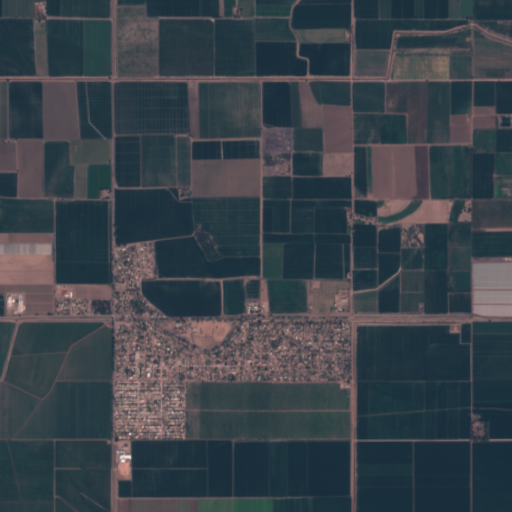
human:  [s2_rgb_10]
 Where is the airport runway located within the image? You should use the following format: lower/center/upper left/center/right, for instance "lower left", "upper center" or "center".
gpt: The airport runway is located in the center right of the image.
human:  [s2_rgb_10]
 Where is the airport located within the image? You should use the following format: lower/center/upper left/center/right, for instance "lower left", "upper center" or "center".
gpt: There is no airport in the image.